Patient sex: F
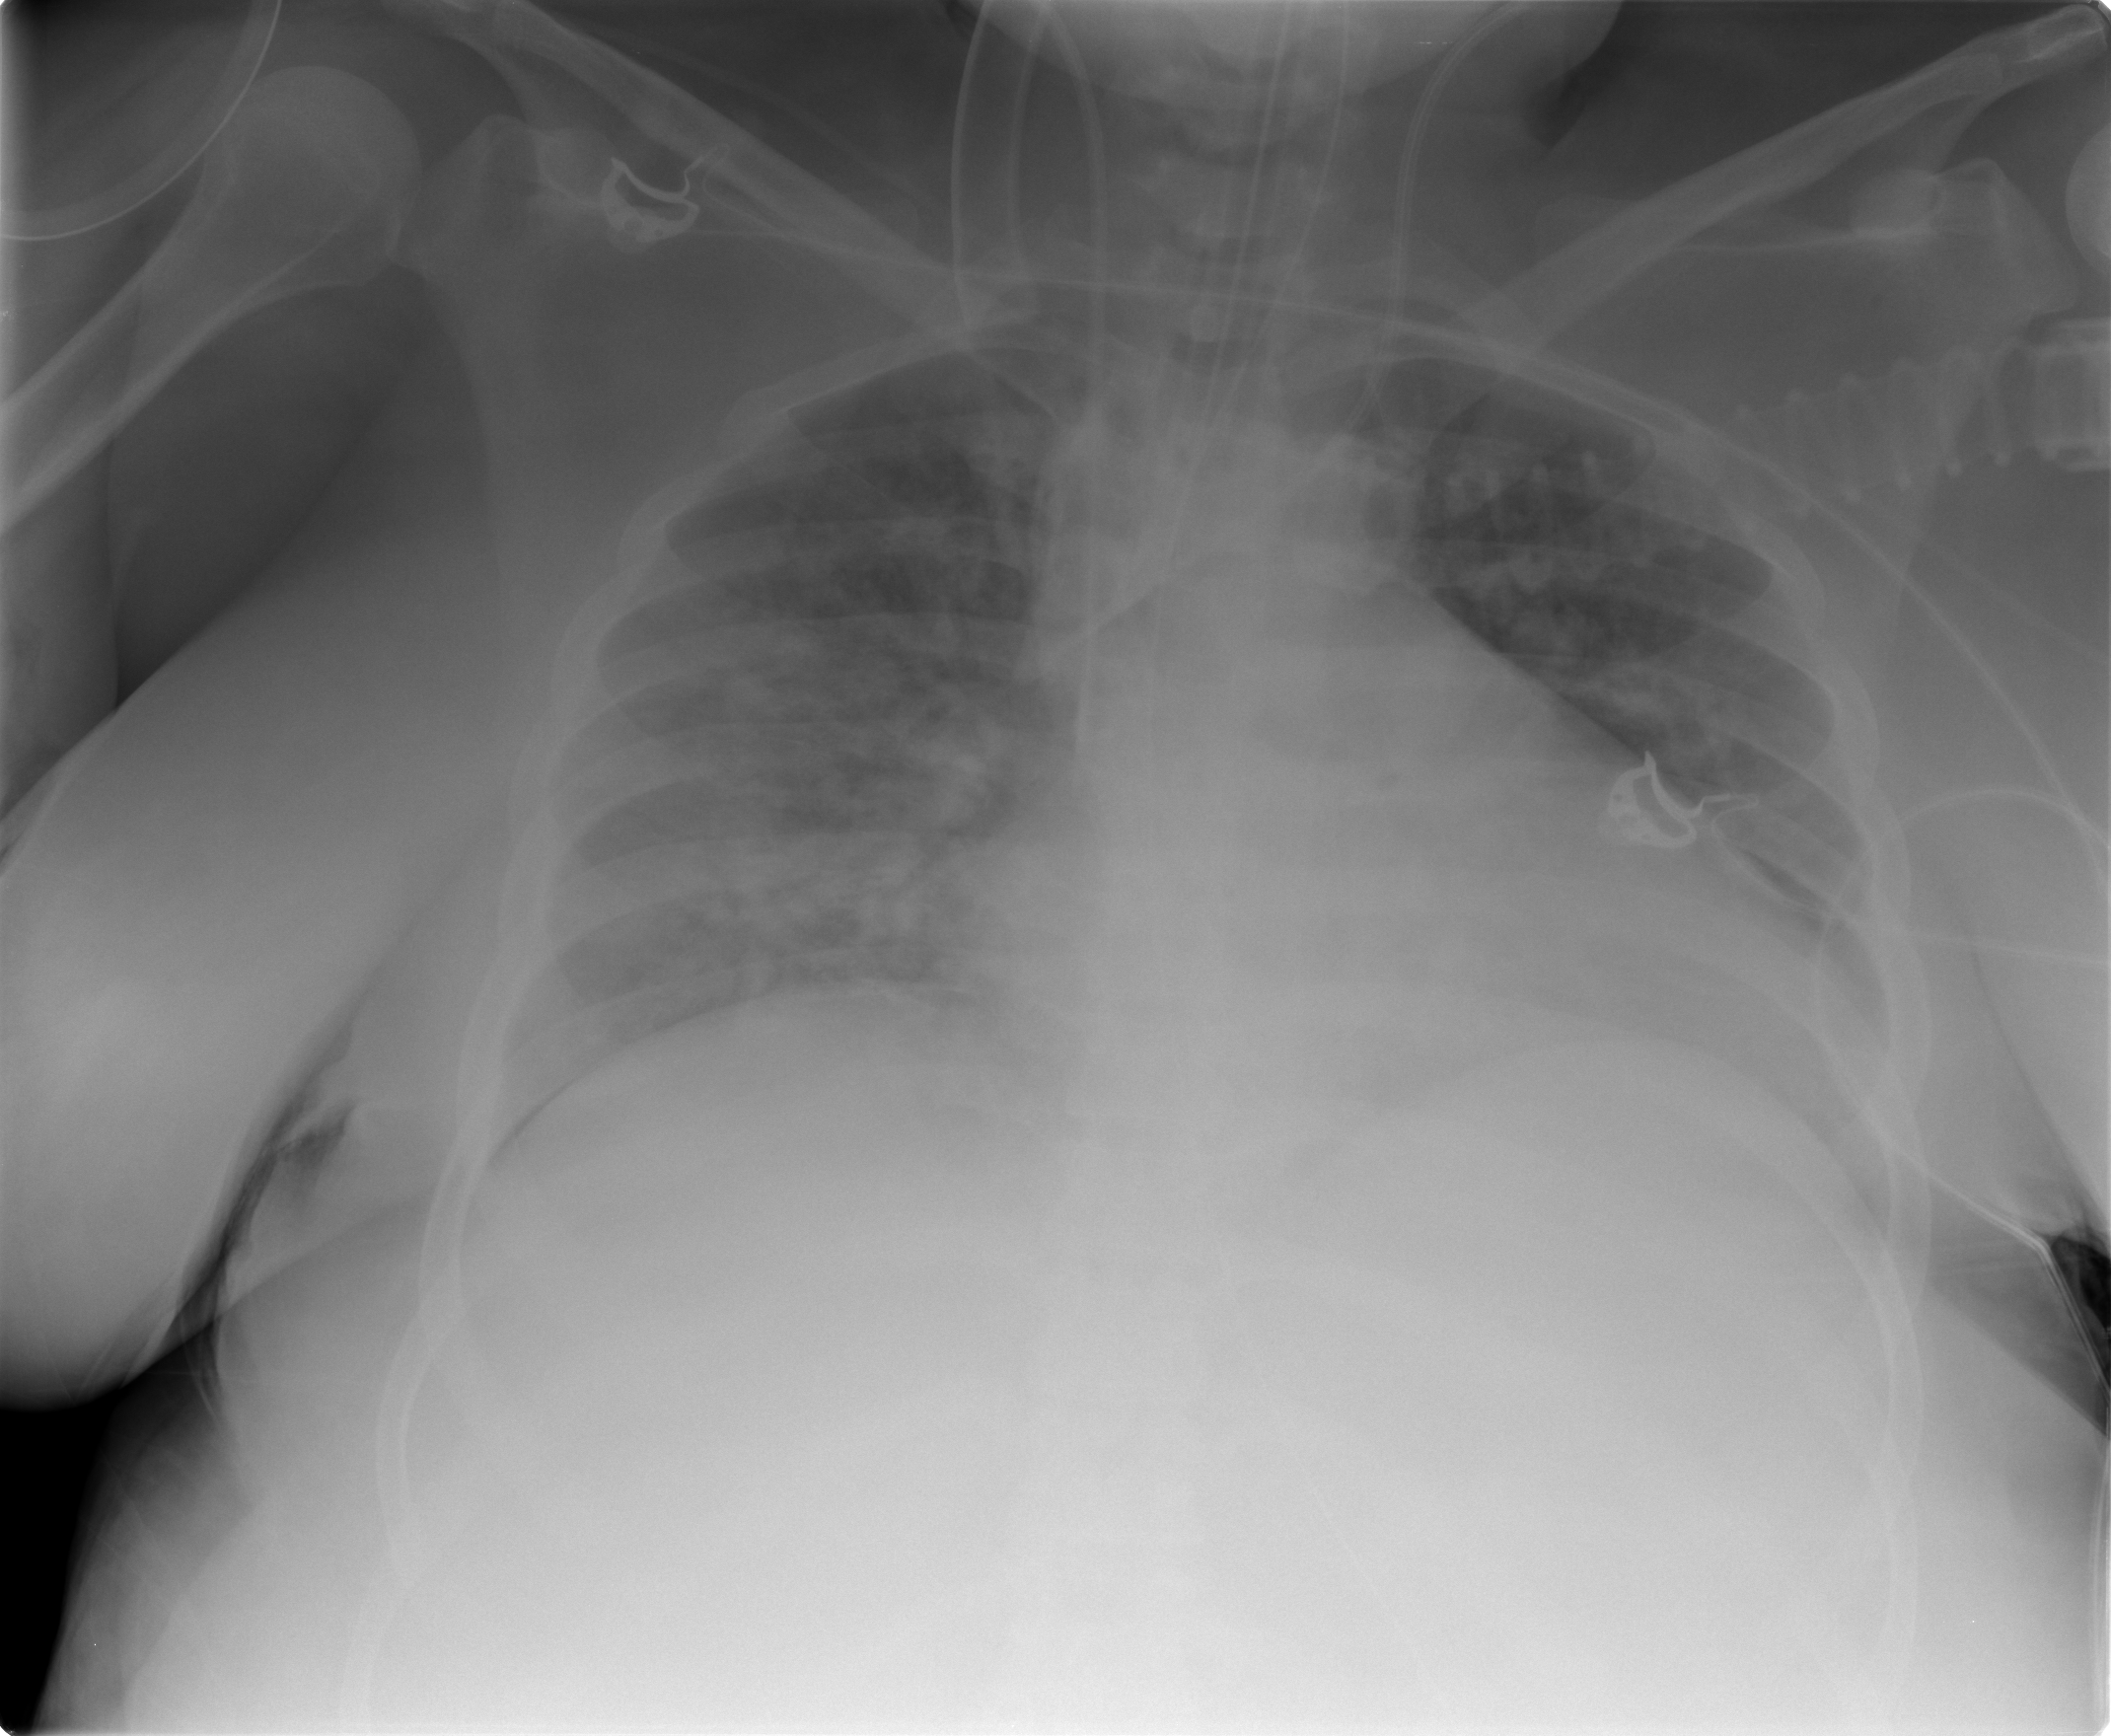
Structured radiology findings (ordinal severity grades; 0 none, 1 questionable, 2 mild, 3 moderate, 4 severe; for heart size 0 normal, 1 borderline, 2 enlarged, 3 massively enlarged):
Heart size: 1
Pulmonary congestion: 3
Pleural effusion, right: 2
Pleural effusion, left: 2
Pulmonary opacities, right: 2
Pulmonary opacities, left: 2
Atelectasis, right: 2
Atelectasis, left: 1